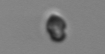
Label: Heterocapsa_rotundata